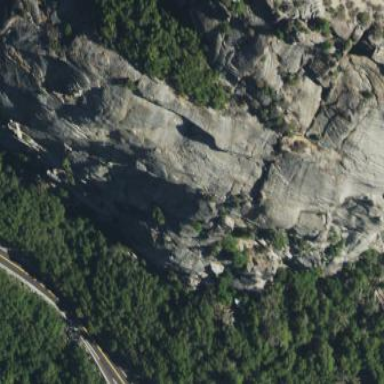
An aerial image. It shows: Crag for climbing.